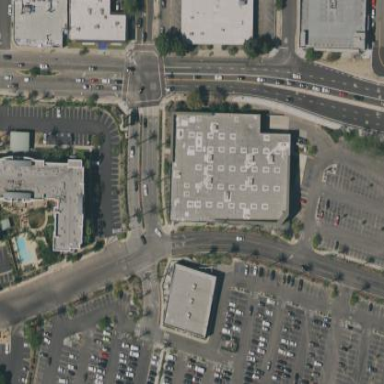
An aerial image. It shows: Outdoor commercial building with shop.